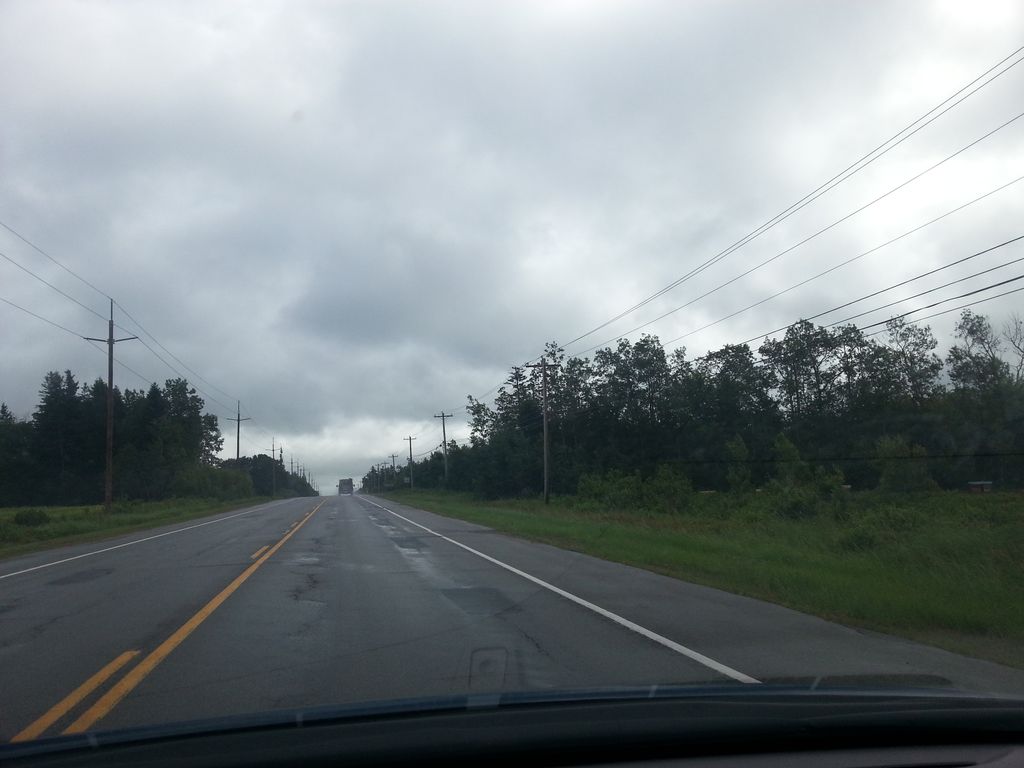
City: charlottetown